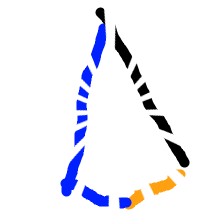
Shape: kite